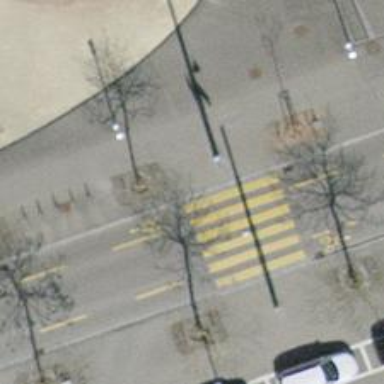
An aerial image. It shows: Bicycle parking facility.